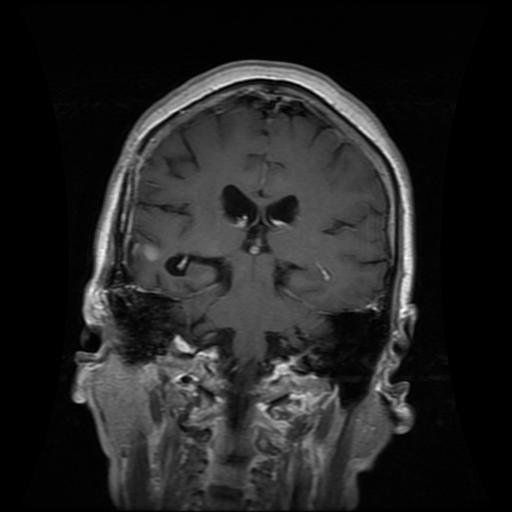
Label: glioma